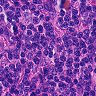
Metastatic tissue present: no